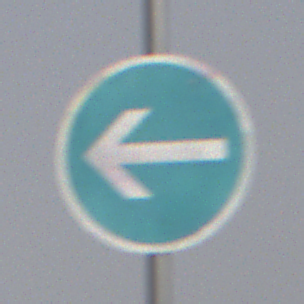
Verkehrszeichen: VorgeschriebeneFahrtrichtungHierLinks
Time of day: MorningAfternoon
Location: Outdoor (Nature)
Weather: PartlyCloudy
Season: NotSpecified
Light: Natural